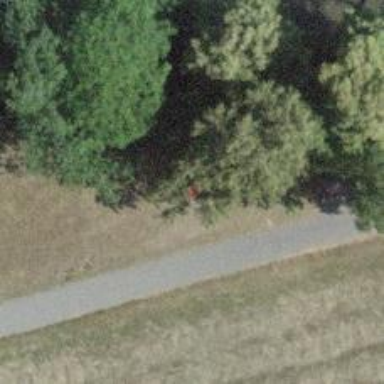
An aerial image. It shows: Red bench.